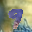
Label: 9